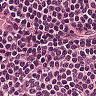
Metastatic tissue present: no